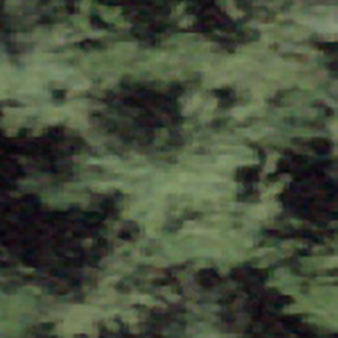
Label: other